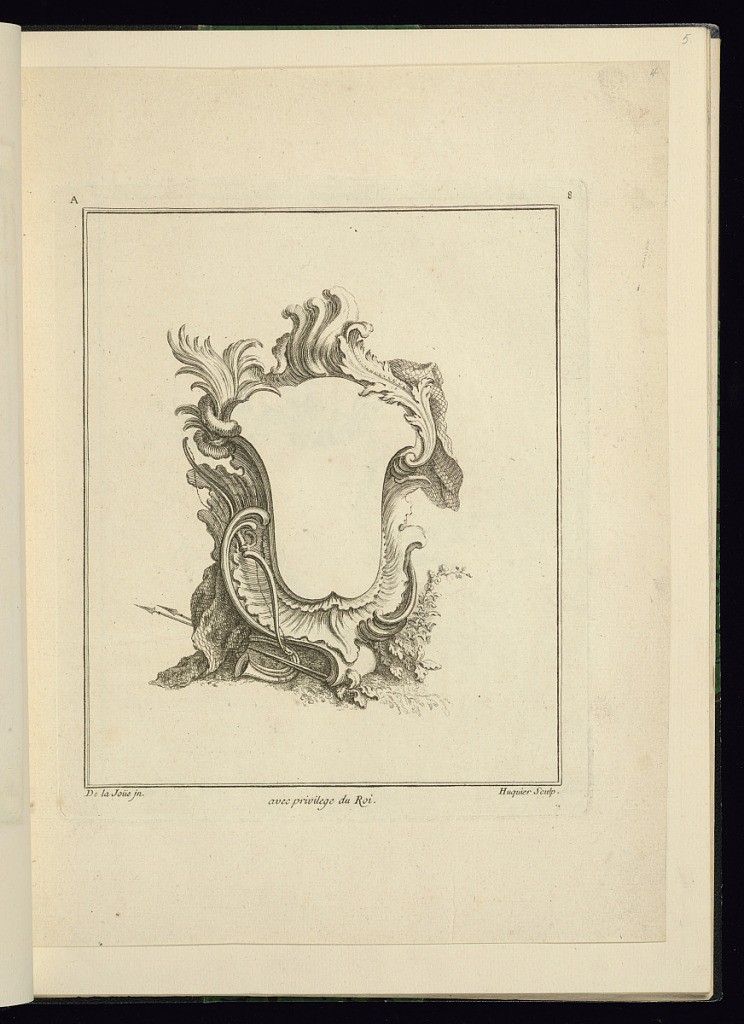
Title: Design for Cartouche Evoking the Chase
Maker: Jacques de Lajoüe, French, 1687–1761
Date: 1740
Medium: Engraving on white laid paper
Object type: Print
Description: Cartouche decorated with elements of the chase: a hunting horn, two arrows (lower left), a bow, and a net.